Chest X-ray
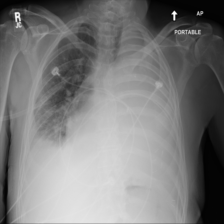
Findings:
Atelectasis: negative
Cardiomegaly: negative
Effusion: positive
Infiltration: positive
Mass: negative
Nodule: negative
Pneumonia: negative
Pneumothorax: negative
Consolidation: negative
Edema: negative
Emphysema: negative
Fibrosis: negative
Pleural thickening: negative
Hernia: negative